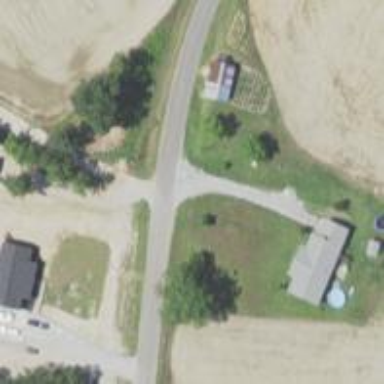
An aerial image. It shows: Driveway.